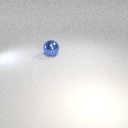
large blue metal sphere